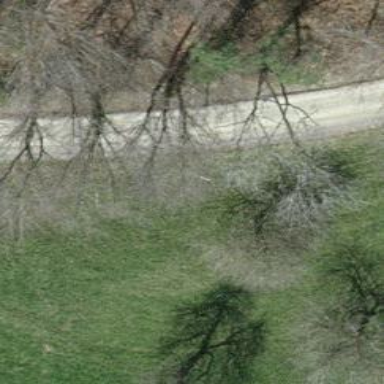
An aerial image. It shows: Unpaved unclassified road.